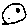
Label: moon